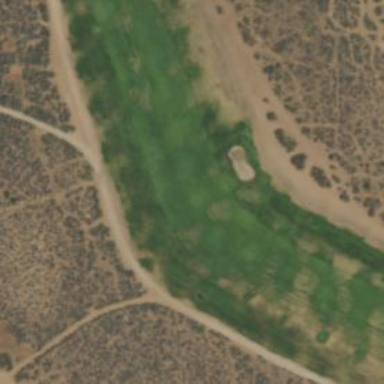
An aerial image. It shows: Golf hole.